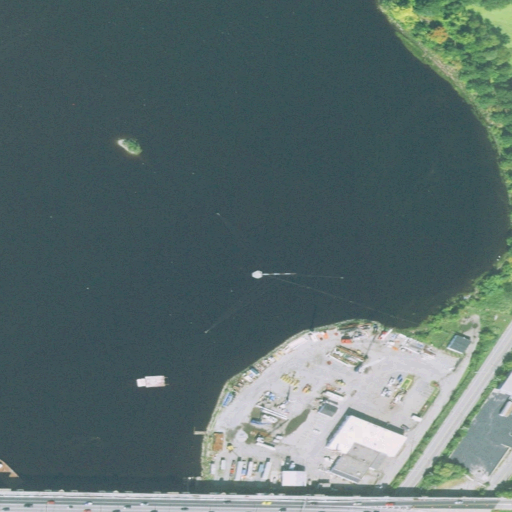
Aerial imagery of island in Rhode Island named Pancake Island containing open water, high intensity development, medium intensity development, deciduous forest, low intensity development, pasture, and open development